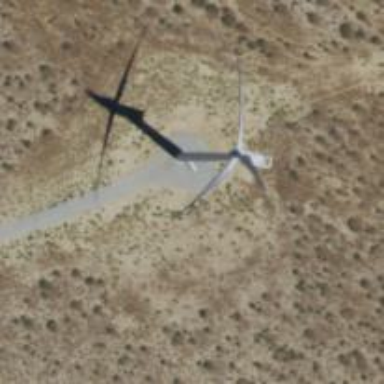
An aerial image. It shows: Wind power generator with horizontal axis wind turbine manufactured by Vestas.